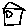
Label: house